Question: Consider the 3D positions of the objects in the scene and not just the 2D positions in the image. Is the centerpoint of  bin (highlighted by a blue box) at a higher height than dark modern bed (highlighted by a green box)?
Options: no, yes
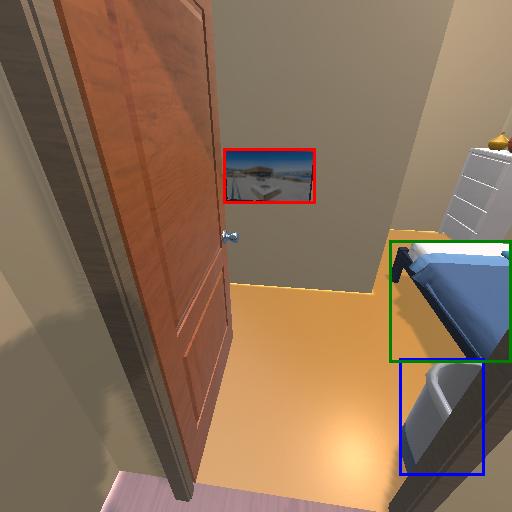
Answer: no